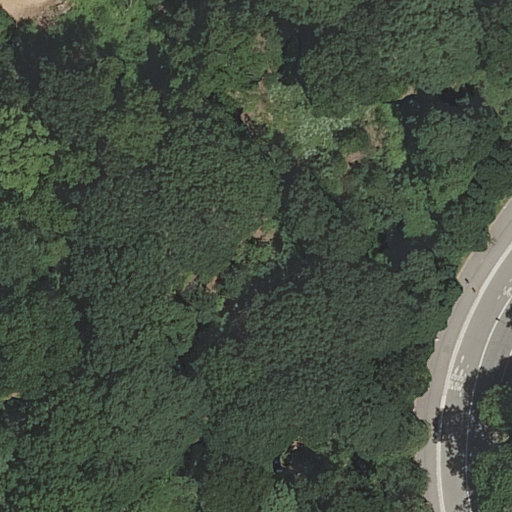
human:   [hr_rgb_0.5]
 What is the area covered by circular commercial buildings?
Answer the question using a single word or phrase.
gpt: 0m2

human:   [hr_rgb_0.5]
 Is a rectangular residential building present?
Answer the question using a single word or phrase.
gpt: no

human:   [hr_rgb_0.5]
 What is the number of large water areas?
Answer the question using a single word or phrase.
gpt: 0

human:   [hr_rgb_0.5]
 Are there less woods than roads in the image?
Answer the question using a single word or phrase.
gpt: yes

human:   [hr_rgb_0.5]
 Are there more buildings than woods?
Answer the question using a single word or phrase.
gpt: no

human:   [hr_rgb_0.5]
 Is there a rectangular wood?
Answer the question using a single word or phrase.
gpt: no

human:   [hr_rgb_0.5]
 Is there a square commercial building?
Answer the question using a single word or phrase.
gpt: no

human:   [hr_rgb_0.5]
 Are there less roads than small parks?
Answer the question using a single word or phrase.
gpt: no

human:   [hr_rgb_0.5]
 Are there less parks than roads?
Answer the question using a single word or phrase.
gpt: yes

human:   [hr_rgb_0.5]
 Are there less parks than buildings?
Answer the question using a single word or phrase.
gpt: no

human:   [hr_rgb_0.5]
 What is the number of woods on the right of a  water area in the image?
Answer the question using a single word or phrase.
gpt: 0

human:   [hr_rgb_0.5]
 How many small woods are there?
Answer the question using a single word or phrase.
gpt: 0

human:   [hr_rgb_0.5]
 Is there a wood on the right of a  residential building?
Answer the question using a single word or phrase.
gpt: no

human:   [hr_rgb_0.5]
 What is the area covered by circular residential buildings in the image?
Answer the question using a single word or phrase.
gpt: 0m2

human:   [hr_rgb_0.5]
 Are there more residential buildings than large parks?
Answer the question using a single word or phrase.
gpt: no

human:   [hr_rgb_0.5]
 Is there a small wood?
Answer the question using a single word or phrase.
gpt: no

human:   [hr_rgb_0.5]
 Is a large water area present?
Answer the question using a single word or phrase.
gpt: no

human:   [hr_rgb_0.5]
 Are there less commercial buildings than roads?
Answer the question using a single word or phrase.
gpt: yes

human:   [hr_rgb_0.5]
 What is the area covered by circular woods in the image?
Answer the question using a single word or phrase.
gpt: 0m2

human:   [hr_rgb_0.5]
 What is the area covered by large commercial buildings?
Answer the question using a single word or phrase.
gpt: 0m2

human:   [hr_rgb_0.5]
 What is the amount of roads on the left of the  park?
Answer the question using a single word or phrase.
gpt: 7

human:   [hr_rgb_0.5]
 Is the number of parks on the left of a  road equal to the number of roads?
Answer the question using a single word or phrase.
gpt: no

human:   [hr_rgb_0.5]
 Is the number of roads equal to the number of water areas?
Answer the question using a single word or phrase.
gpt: no

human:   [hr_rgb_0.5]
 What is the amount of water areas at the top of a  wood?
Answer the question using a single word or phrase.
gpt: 0

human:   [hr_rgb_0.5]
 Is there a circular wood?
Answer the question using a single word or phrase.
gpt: no

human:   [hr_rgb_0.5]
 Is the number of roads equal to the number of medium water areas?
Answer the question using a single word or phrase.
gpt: no

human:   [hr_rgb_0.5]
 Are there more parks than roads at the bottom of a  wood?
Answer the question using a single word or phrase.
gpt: no

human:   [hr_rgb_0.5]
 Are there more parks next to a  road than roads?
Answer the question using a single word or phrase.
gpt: no

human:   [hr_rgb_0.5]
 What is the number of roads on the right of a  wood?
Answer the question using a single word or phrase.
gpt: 7

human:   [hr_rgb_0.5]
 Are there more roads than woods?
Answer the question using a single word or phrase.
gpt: yes

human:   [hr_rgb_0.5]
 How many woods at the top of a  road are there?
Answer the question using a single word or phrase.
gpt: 1

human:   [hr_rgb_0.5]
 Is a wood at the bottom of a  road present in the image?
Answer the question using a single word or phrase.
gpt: yes

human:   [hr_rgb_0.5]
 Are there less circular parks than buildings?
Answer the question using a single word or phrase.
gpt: no

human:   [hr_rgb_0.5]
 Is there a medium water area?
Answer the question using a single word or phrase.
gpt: no

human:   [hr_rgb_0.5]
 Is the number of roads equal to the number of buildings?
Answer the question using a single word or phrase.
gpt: no

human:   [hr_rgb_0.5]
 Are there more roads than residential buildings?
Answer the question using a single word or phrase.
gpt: yes